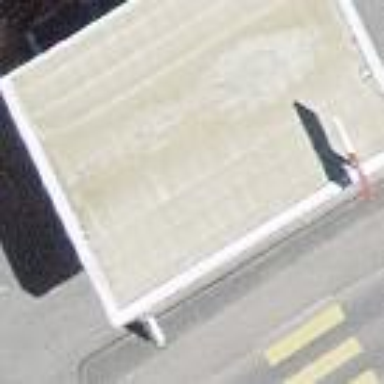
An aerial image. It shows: Fuel station building.